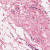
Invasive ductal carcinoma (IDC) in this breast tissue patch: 0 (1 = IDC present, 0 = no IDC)